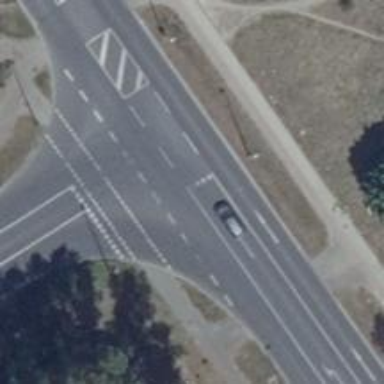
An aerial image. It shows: Secondary road with asphalt surface.